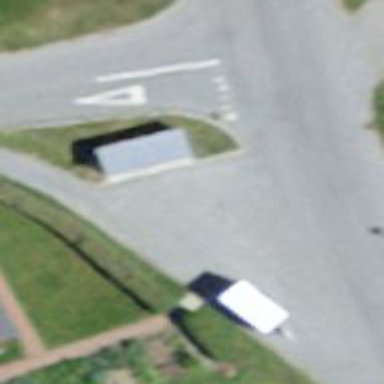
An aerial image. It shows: Recycling container at amenity designated for recycling.